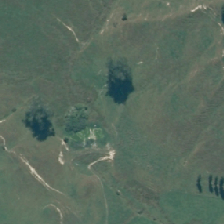
Land cover: lake_pond